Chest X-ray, AP view. Patient: 16 years old, sex M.
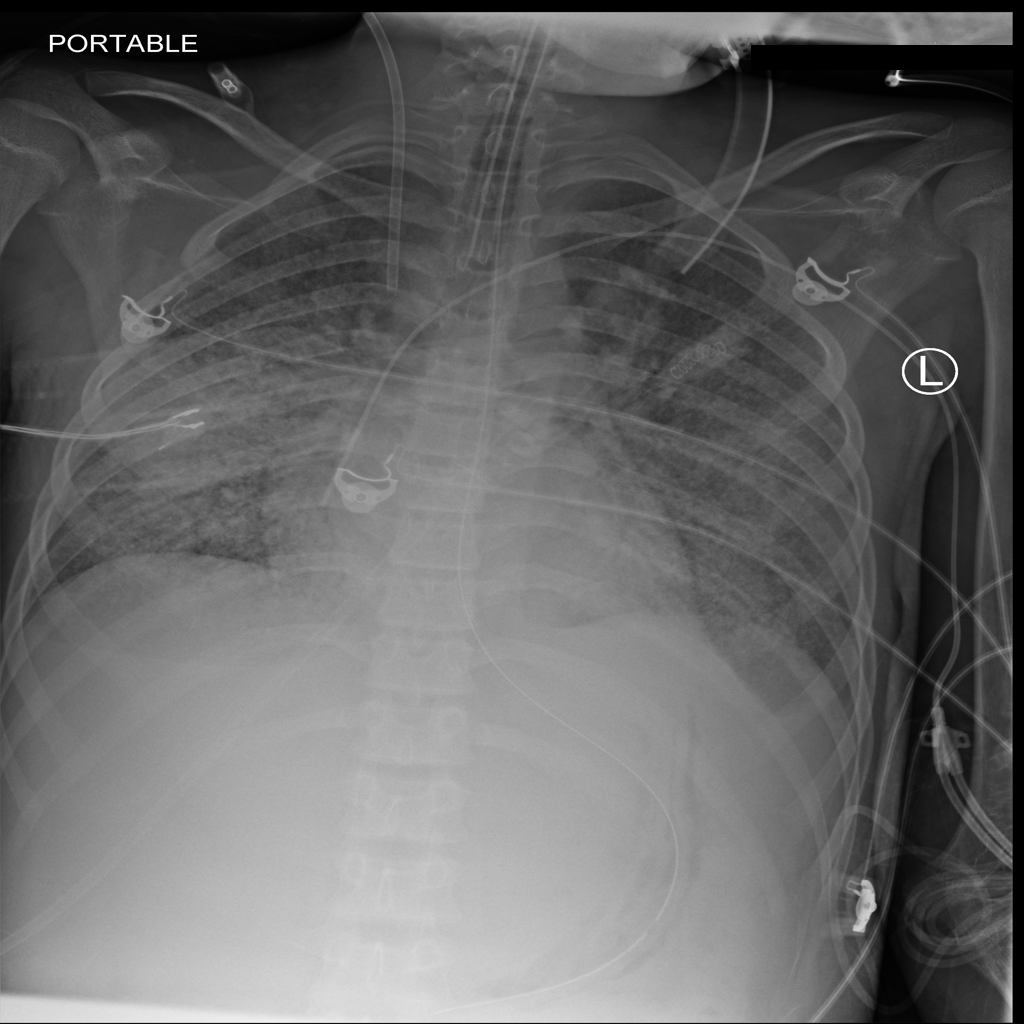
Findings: Consolidation, Infiltration